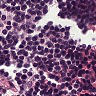
Metastatic tissue present: no